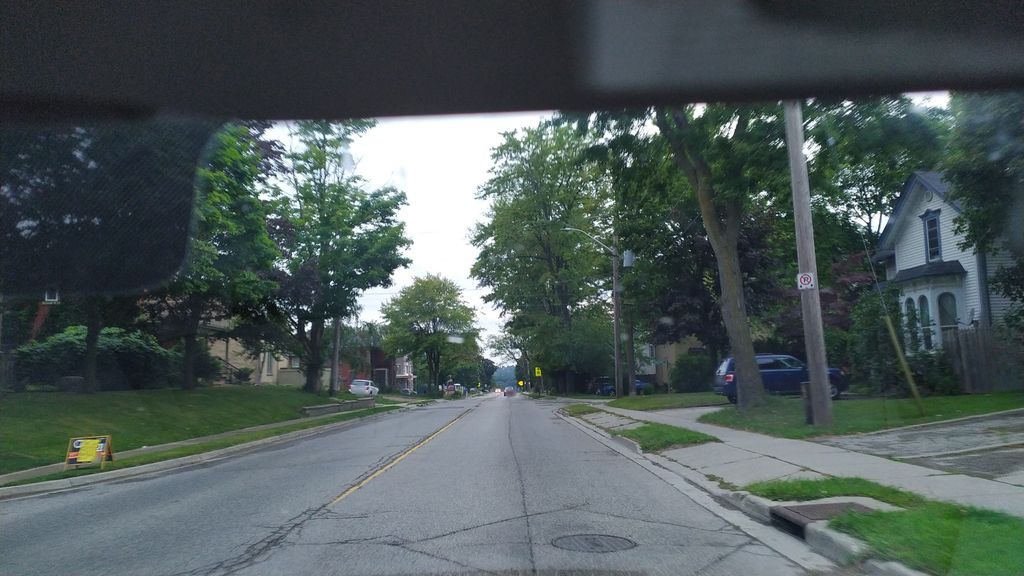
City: kitchener-waterloo